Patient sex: M
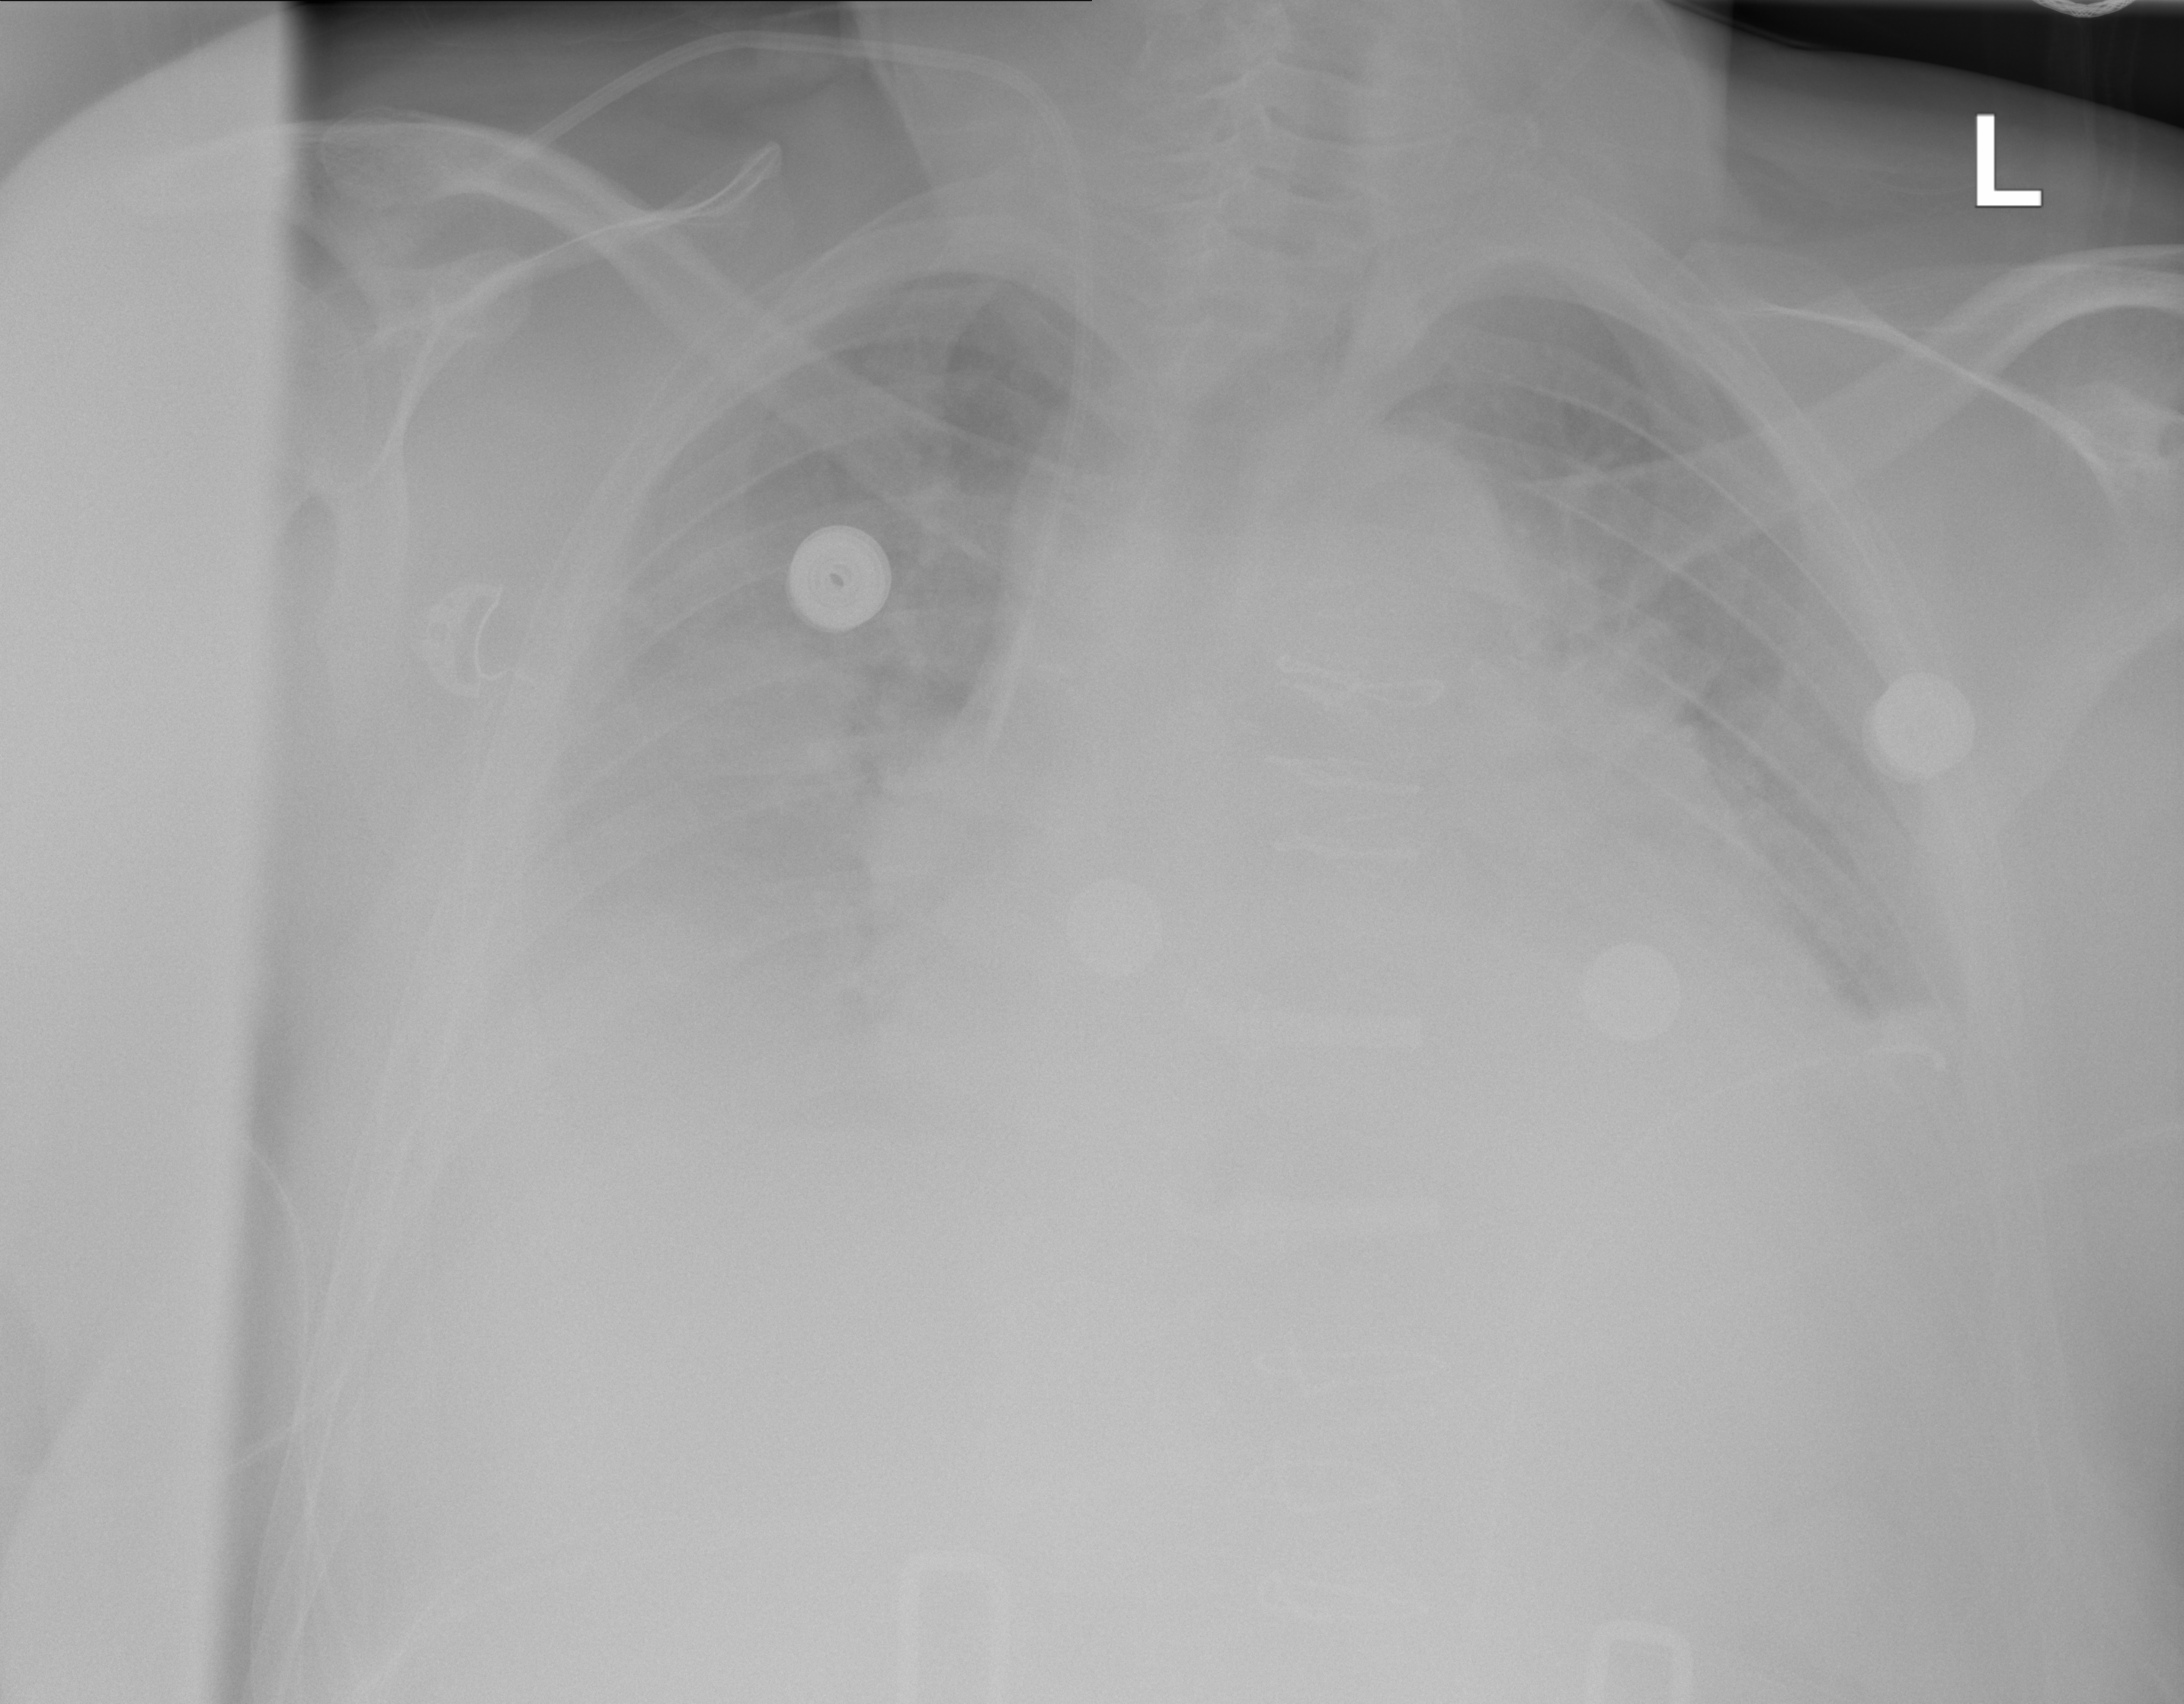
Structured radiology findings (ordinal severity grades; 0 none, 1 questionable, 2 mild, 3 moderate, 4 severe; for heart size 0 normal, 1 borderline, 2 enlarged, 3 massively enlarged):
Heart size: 2
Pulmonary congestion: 2
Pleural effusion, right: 2
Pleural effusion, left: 2
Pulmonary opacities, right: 2
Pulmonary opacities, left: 0
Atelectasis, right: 2
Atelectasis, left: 0